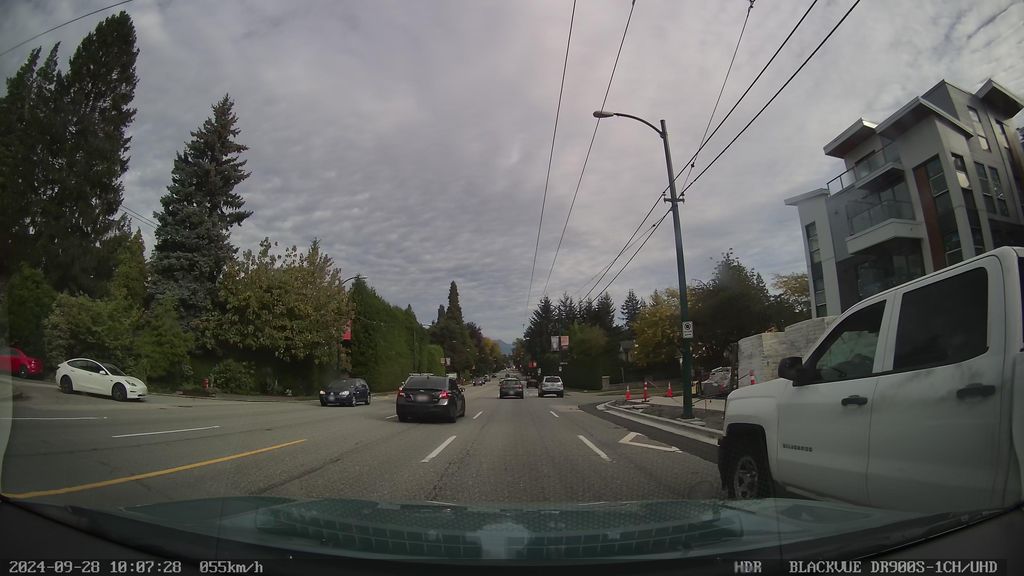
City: vancouver